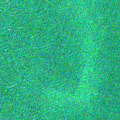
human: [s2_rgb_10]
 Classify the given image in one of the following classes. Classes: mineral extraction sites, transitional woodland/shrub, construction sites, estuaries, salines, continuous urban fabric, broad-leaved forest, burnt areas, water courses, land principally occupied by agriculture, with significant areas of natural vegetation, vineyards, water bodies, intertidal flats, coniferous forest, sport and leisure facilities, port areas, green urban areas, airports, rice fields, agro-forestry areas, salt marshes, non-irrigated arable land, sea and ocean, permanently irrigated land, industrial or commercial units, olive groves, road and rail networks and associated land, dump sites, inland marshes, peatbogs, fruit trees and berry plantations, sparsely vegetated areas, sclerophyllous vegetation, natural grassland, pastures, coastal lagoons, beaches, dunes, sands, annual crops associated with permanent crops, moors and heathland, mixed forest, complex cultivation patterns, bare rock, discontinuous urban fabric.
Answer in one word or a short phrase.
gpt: sea and ocean